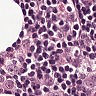
Metastatic tissue present: yes